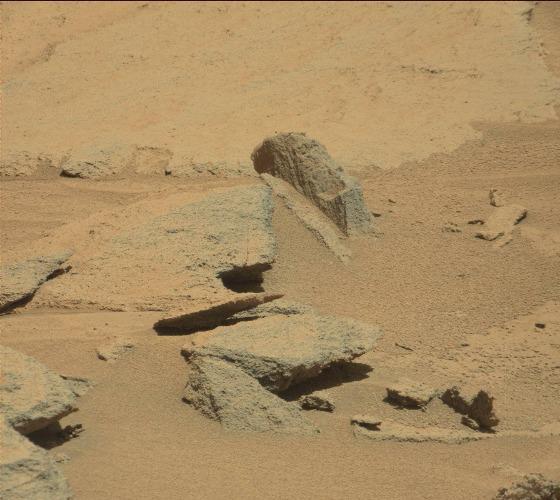
Terrain classes present: Bedrock, Gravel / Sand / Soil, Rock, Shadow